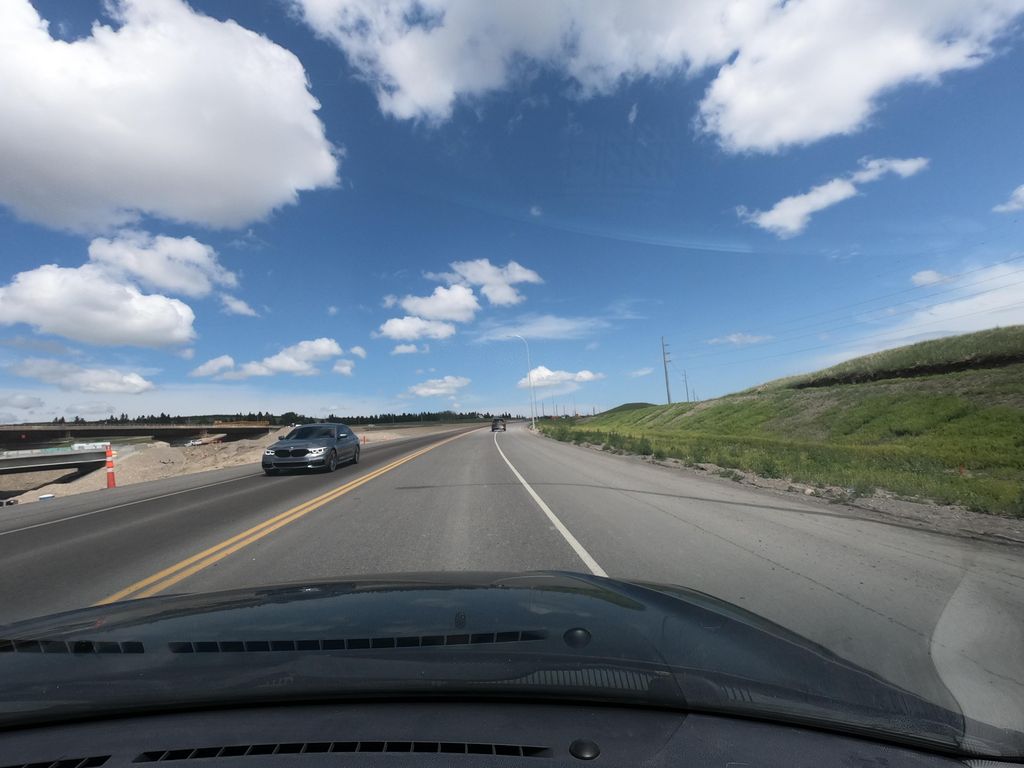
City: calgary